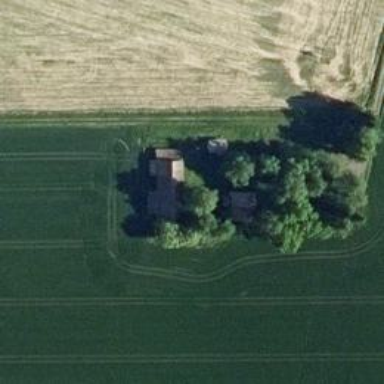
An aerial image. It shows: Farm.